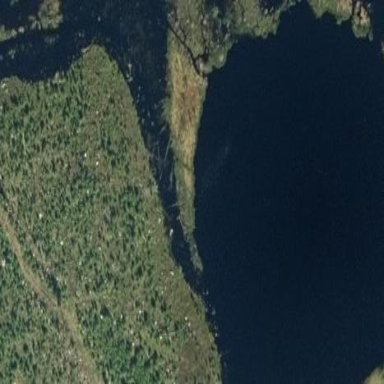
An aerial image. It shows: Serene lake surrounded by nature.